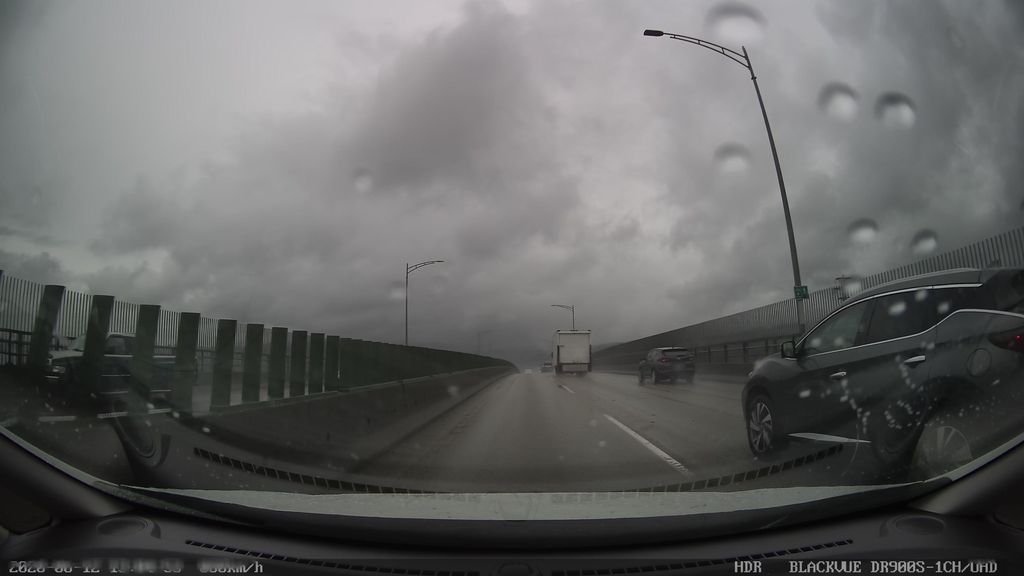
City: vancouver